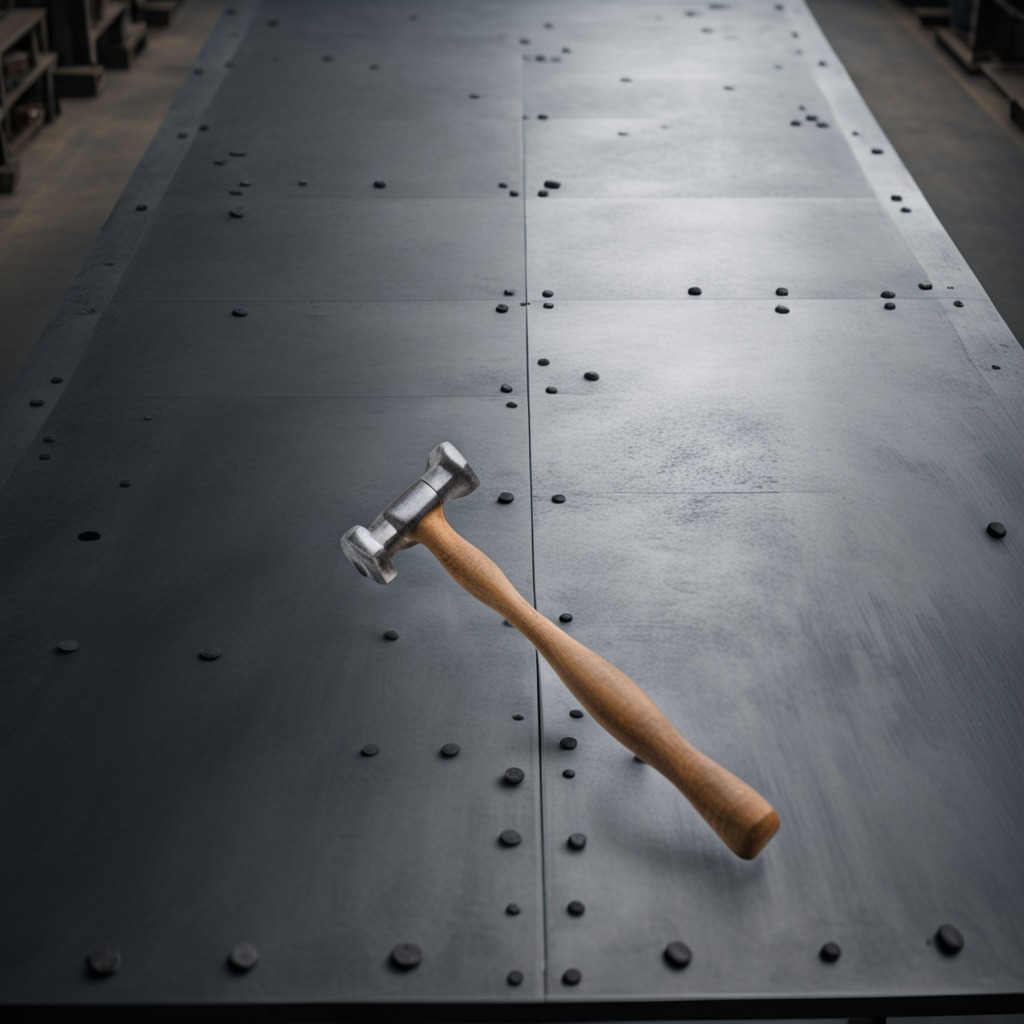
A hammer is lying on the cold steel table in a mining workshop.